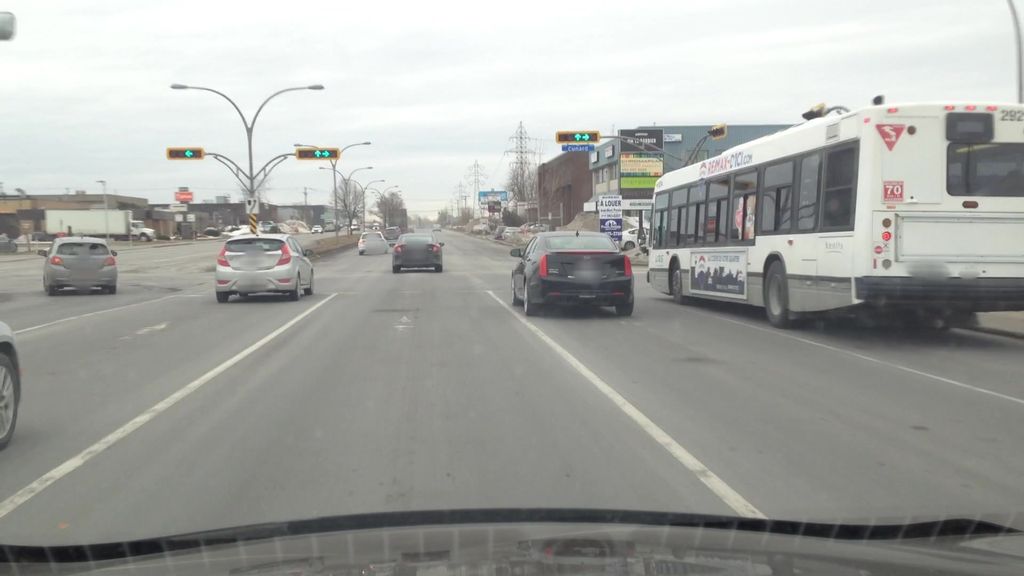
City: montreal